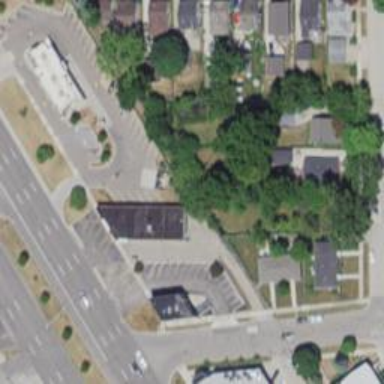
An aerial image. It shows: Alley classified as service road.